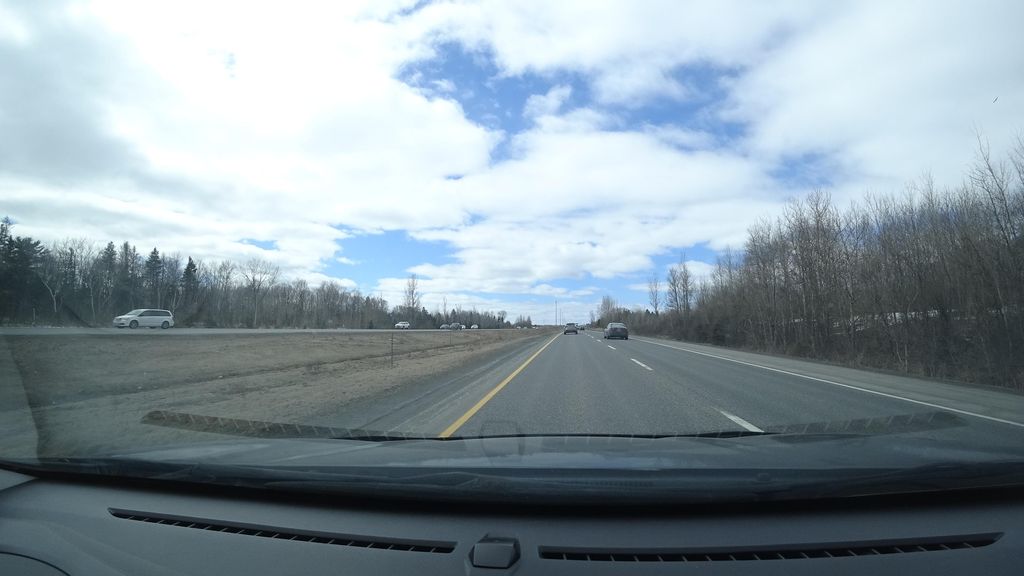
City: quebec_city